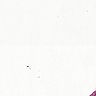
Metastatic tissue present: no